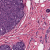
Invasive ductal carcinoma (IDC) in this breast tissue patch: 0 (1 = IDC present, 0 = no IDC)